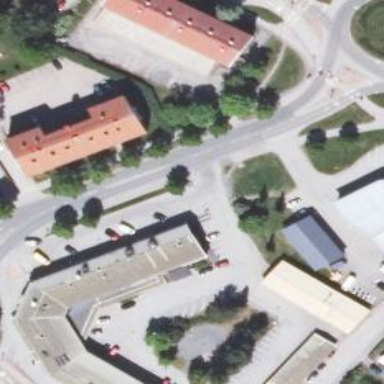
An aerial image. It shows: Convenience shop.